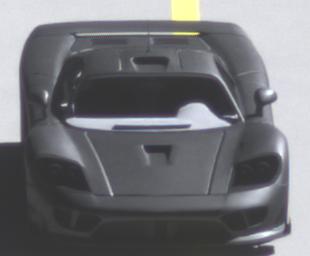
Make: Saleen
Model: S7
Detailed model: -
Model produced from: 2000
Model produced until: 2008
Doors: 2
Color: gray
Road condition: dry road
Daytime: midday
Contrast: high contrast